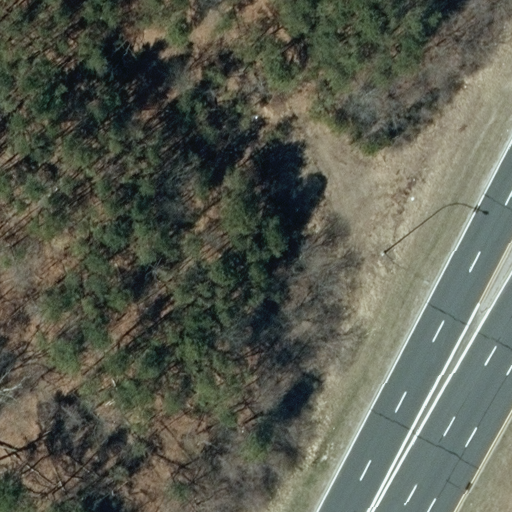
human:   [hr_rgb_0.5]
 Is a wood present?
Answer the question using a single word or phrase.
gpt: yes

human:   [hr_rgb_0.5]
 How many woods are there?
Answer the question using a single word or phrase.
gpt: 1

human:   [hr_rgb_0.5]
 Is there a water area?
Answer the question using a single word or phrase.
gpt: no

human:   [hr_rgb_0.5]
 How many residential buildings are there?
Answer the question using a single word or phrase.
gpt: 0

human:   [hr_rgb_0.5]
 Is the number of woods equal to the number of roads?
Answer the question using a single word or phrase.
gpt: no

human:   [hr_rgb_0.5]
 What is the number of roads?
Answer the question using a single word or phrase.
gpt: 2

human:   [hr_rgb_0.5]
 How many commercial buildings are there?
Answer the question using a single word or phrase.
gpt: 0

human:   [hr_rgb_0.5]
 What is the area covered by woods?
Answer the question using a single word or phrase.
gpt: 6505m2

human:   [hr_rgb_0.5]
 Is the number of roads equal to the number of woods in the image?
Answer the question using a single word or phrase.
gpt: no

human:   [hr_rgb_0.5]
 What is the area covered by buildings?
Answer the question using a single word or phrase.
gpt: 0m2

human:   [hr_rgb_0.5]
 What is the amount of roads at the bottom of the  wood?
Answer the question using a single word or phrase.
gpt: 2

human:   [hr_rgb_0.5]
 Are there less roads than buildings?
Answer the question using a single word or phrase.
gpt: no

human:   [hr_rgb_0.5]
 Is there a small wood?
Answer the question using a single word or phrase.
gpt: no

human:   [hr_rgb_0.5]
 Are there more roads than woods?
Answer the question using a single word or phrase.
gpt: yes

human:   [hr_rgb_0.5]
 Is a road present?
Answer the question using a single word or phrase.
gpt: yes

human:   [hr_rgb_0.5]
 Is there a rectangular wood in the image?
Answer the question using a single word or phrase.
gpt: yes

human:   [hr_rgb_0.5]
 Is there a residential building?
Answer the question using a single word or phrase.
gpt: no

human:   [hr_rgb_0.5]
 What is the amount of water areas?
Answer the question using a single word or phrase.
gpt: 0

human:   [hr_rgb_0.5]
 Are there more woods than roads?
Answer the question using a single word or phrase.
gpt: no

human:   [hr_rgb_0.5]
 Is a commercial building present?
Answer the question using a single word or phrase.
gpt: no

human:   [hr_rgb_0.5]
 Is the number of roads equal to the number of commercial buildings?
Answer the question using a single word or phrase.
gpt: no

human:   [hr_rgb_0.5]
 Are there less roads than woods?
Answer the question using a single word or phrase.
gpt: no

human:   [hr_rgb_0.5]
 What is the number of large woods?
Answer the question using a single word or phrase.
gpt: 1

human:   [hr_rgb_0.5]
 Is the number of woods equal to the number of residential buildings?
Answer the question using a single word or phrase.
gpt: no

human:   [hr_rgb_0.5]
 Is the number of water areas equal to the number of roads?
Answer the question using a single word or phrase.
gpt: no

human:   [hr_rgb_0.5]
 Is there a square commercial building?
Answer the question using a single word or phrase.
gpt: no

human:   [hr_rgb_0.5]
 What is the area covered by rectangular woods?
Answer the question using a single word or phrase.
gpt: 6505m2

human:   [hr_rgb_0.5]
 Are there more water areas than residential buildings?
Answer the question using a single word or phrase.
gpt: no

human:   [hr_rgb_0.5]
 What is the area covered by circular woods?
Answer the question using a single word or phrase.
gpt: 0m2

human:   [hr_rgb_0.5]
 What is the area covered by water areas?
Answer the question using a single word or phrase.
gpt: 0m2

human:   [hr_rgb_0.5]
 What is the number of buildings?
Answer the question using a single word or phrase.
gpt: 0

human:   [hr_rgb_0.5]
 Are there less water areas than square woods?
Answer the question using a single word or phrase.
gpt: no

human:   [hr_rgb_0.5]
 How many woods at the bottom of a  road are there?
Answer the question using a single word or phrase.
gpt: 0

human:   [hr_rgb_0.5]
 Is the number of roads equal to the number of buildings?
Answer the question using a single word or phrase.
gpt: no

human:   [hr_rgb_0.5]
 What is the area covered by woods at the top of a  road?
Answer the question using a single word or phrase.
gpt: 6505m2

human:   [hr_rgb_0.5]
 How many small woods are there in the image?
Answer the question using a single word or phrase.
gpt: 0

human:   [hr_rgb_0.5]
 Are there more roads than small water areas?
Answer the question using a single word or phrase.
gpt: yes

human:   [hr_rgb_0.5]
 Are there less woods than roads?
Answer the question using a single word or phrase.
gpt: yes

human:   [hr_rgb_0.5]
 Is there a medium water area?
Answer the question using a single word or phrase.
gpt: no

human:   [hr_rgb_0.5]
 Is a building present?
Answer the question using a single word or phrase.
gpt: no

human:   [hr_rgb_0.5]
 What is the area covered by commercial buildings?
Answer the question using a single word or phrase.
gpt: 0m2

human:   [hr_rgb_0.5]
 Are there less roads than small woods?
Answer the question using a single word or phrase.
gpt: no

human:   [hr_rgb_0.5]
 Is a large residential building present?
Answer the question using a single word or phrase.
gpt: no

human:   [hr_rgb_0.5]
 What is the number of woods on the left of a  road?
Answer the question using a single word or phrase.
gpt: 0

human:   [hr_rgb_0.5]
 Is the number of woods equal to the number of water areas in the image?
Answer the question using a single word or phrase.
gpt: no

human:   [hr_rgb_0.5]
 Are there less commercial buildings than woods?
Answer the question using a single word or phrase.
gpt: yes

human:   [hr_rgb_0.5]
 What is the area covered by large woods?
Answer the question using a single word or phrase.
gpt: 6505m2

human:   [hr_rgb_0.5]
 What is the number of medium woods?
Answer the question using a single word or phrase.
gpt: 0

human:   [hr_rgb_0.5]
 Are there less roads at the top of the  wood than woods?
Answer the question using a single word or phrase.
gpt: yes

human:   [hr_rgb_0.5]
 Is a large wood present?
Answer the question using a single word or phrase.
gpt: yes

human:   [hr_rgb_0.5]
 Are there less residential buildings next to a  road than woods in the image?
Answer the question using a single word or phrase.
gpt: yes

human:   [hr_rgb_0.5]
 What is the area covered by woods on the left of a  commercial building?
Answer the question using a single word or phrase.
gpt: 0m2

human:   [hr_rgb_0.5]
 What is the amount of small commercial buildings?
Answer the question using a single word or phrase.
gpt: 0

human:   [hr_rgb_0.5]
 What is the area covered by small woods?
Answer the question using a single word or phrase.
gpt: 0m2

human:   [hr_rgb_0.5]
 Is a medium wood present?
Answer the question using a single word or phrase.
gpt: no

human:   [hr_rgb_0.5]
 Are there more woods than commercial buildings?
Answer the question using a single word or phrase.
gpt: yes

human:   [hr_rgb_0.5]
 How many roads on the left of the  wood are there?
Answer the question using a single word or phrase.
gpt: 2

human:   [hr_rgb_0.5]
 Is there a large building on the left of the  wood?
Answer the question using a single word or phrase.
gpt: no

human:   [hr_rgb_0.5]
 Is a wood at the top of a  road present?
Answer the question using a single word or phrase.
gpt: yes

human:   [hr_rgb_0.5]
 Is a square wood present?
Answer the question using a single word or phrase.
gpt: no

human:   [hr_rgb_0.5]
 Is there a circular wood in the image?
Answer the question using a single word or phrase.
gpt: no

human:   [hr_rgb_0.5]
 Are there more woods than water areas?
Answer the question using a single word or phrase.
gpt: yes

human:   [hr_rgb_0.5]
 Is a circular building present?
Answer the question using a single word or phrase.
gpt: no

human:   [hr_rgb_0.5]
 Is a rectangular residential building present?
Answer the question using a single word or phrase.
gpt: no